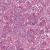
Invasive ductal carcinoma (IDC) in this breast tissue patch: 1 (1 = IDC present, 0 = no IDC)